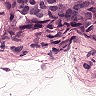
Metastatic tissue present: yes